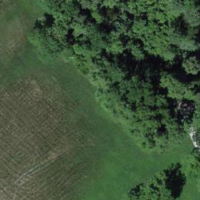
EUNIS habitat code: 16
Species observed at this site:
Arum maculatum
Fragaria vesca
Carex sylvatica